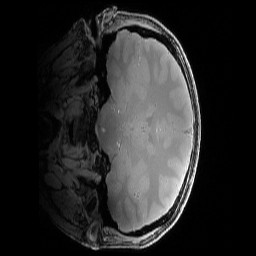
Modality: PDw
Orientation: coronal
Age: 23
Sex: female
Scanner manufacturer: siemens
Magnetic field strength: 6.98 T
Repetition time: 1.44 s
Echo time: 0.00252 s